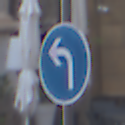
Verkehrszeichen: VorgeschriebeneFahrtrichtungLinks
Umgebung: Outdoor, Urban
Tageszeit: MorningAfternoon
Wetter: PartlyCloudy
Licht: Natural
Jahreszeit: NotSpecified
Kontrast: LowContrast